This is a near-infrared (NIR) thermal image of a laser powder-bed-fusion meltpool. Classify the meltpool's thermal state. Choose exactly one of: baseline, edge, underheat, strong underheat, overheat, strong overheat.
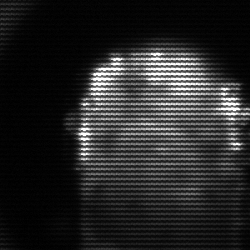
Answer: baseline